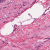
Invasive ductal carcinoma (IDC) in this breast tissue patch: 0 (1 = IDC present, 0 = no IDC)